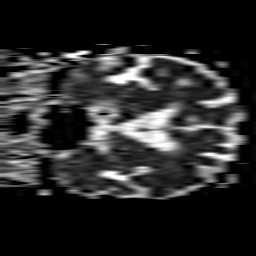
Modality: ADC
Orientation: coronal
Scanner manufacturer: philips
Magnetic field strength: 1.5 T
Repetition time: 3.487 s
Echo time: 0.07039 s